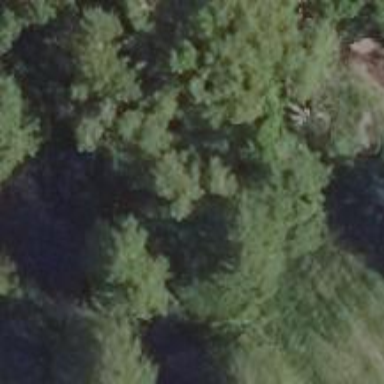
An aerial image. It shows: Row of deciduous broadleaved trees.